Question: I am looking for a away to rename a file to a string. renameTo only takes another file as a parameter, but I want it to take a string. So basically, how do I implement this method here?
'''
public static void renameFile(File toBeRenamed, String new_name) {
}
'''
I would like to rename the file "toBeRenamed" to "new_name". Do I have to make another file called new_name, or is there some workaround? Thanks!
EDIT: Thanks for the answer Luiggi. Here is a pic of the new error:

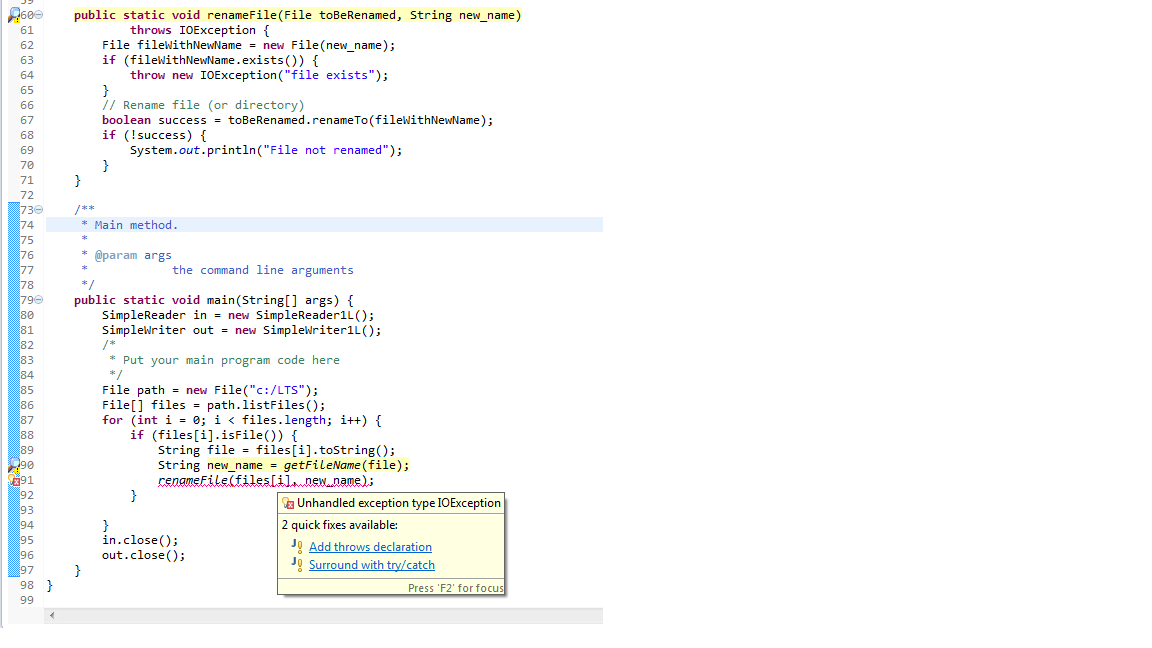
Answer: The <URL> class doesn't represent the physic file in the hard drive, it is just an . Creating a new instance of 'File' class doesn't mean you are creating a physical file.
By knowing this, you can rename your file using a new 'File' without worrying about creating new physical files. Code adapted from <URL>:
'''
public static void renameFile(File toBeRenamed, String new_name)
throws IOException {
//need to be in the same path
File fileWithNewName = new File(toBeRenamed.getParent(), new_name);
if (fileWithNewName.exists()) {
throw new IOException("file exists");
}
// Rename file (or directory)
boolean success = toBeRenamed.renameTo(fileWithNewName);
if (!success) {
// File was not successfully renamed
}
}
'''
---
EDIT: Based on your question update and on this comment:
> I took a pic of the error. "Unhandled Exception Type IO Exception"
Looks one of these:
1. You don't know how to handle checked exceptions. To do this, you should wrap the method that throws the Exception (or subclass) in a try-catch statement: String new_name = getFilename(file);
try {
renameFiles(files[i], new_name);
} catch (IOException e) {
//handle the exception
//using a basic approach
e.printStacktrace();
}
More info: Java Tutorial. Lesson: Exceptions.
2. You don't want your method to throw a checked exception. In this case, it would be better to throw an unchecked exception instead, so you don't need to handle the exception manually. This can be done by throwing a new instance of RuntimeException or a subclass of this: public static void renameFile(File toBeRenamed, String new_name) {
File fileWithNewName = new File(new_name);
if (fileWithNewName.exists()) {
throw new RuntimeException("file exists.");
}
// Rename file (or directory)
boolean success = toBeRenamed.renameTo(fileWithNewName);
if (!success) {
// File was not successfully renamed
}
}
More info in the link posted in the above section.
3. You don't want to throw an exception at all. In this case, it would be better to at least return a value to know if the file was exactly renamed: public static boolean renameFile(File toBeRenamed, String new_name) {
//need to be in the same path
File fileWithNewName = new File(toBeRenamed.getParent(), new_name);
if (fileWithNewName.exists()) {
return false;
}
// Rename file (or directory)
return toBeRenamed.renameTo(fileWithNewName);
}
And update your code accordingly: String new_name = getFilename(file);
boolean result = renameFiles(files[i], new_name);
if (!result) {
//the file couldn't be renamed
//notify user about this
System.out.println("File " + files[i].getName() + " couldn't be updated.");
}
Which one to choose? Will depend entirely on your taste. If I were you, I would use the third option for a quick dirty or learning phase work, but for a real world application I would use second option but using my own custom exception that extends from 'RuntimeException'.